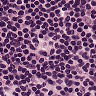
Metastatic tissue present: no